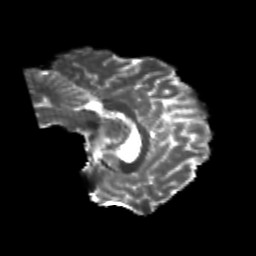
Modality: T2w
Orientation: sagittal
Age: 20
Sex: male
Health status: healthy
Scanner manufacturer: philips
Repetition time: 7.388 s
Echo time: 0.08599 s